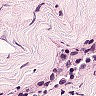
Metastatic tissue present: no